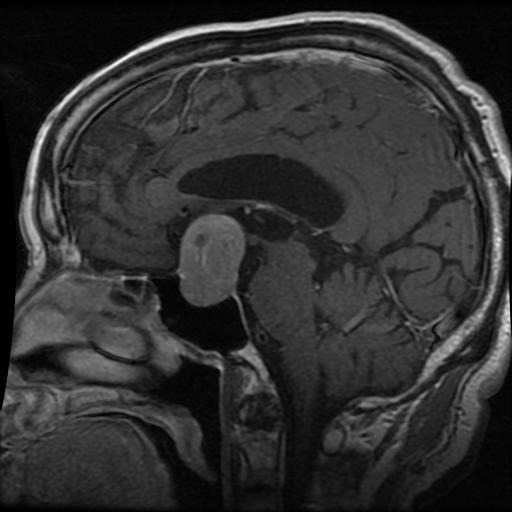
Label: pituitary